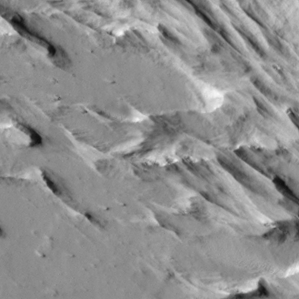
Label: non_frost